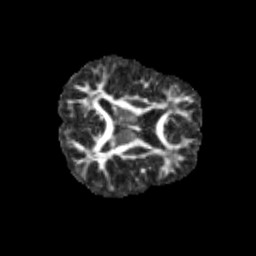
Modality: FA
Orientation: axial
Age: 9
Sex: male
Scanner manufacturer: siemens
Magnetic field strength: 3 T
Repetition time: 3.8 s
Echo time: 0.07 s